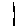
Label: line